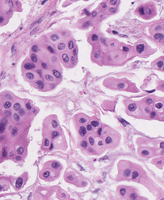
Tumor epithelial tissue: yes
Tumor-associated stroma tissue: no
Normal tissue: no